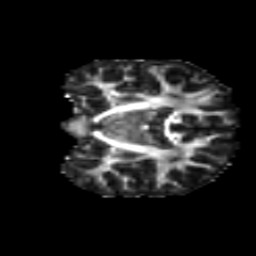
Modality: FA
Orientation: coronal
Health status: ill
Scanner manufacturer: ge
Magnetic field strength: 3 T
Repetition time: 6.752 s
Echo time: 0.079 s